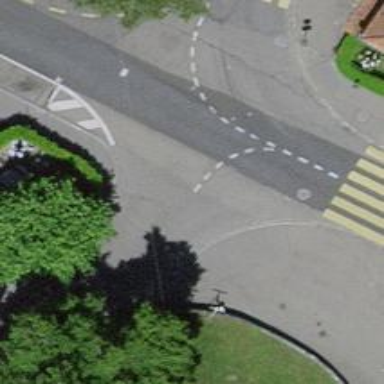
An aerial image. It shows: Kerb barrier.